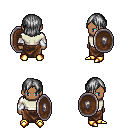
a pixel art fantasy rpg character, male body template, human, dark skin, white long-sleeve shirt, robe skirt, gray long bangs hairstyle, white cloth bracers, gold boots, shield, four views (front, back, left, right), 2x2 character sprite sheet, small pixel art, hard edges, no anti-aliasing